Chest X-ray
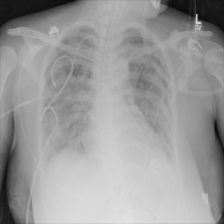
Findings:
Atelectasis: negative
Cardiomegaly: negative
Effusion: negative
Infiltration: negative
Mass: negative
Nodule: negative
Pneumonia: negative
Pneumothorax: positive
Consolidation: negative
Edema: negative
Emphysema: negative
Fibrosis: negative
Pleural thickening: negative
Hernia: negative